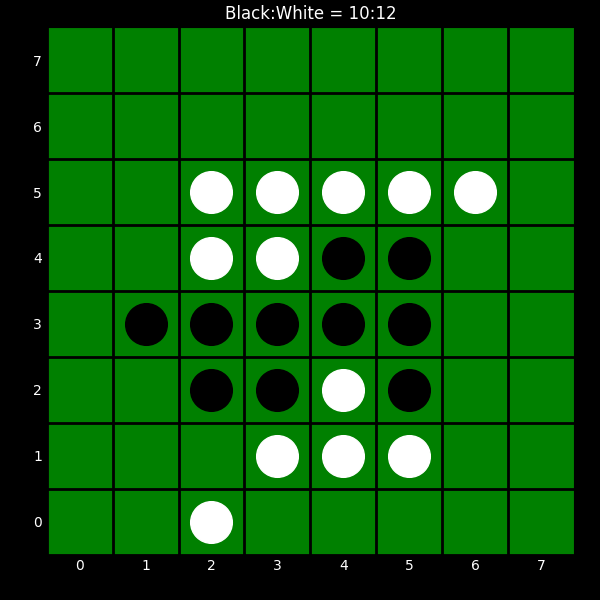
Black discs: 10
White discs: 12